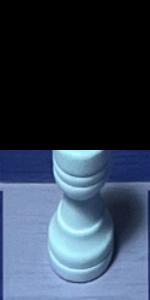
Label: Rook_White